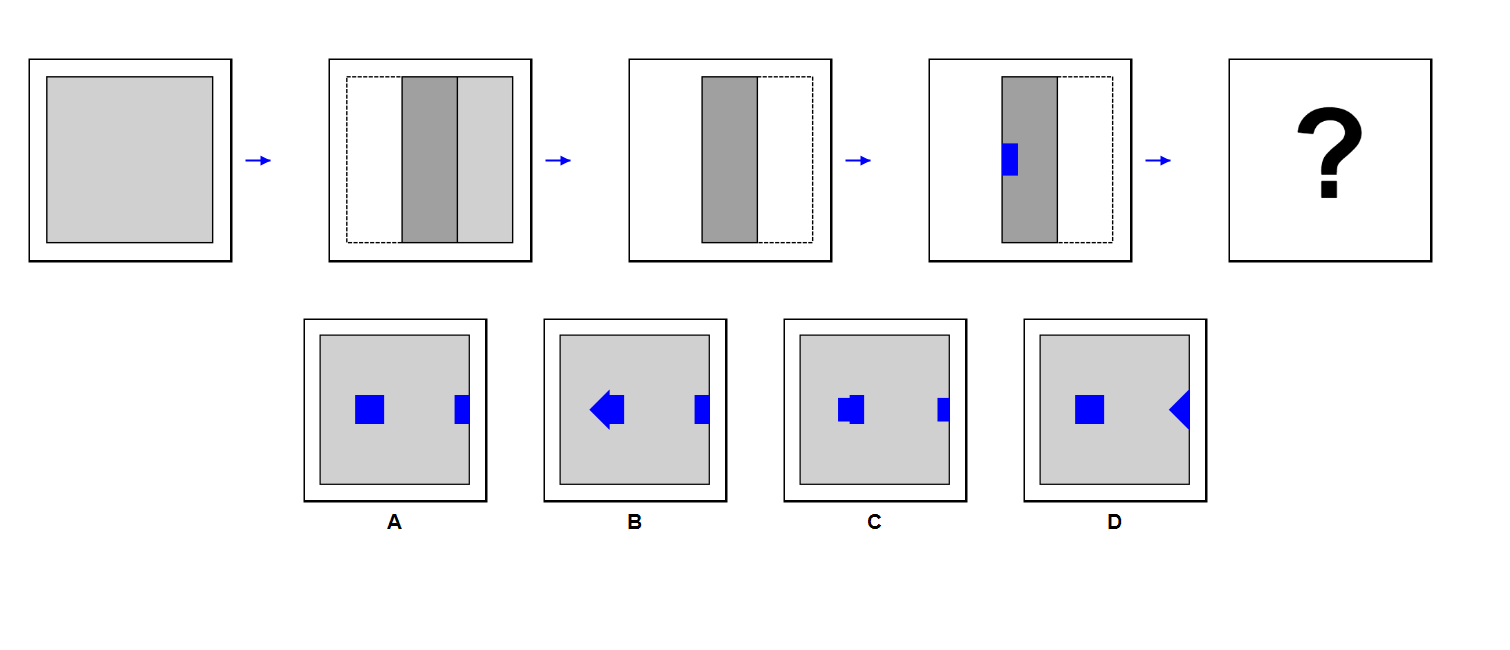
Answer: A